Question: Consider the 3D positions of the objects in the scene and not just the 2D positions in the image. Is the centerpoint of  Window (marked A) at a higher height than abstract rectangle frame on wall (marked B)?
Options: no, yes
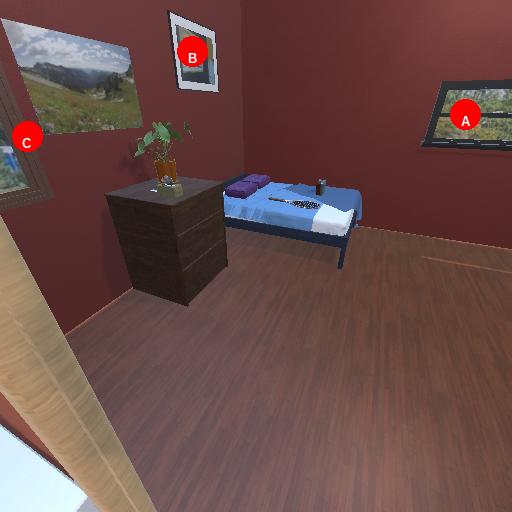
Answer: no